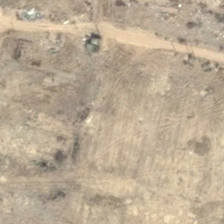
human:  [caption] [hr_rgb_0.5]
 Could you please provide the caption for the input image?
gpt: this is a bareland with some roads .

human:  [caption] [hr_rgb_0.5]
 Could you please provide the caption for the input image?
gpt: the ground is yellow .

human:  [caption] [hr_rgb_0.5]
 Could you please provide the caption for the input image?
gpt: a wild road is in a piece of bareland .

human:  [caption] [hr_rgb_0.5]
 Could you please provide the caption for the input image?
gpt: a wild road is in a piece of bareland .

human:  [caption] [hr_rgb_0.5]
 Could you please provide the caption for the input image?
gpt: this is a bareland with some roads .